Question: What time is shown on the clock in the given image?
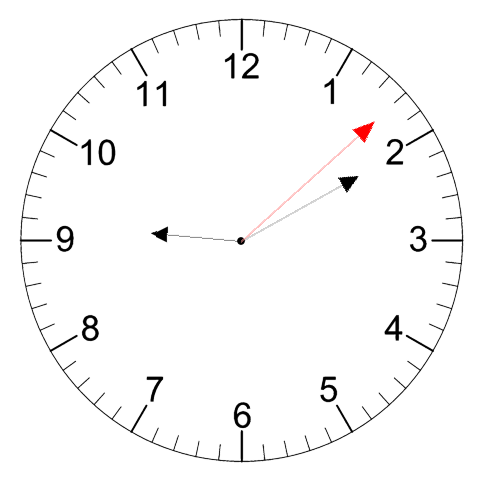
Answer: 09:10:08